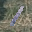
Label: 1